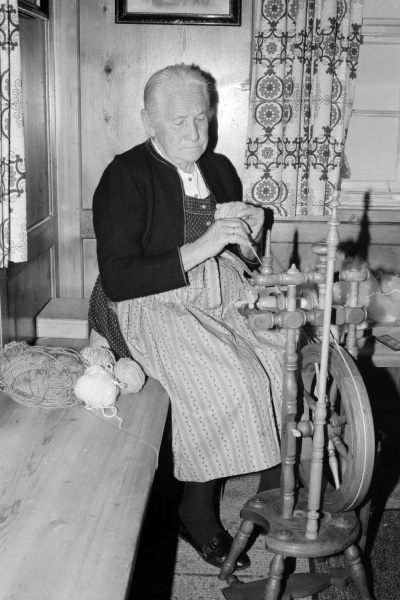
Künstler: Oliver Benvenuti
Institution: Vorarlberger Landesbibliothek
Schlagwörter: mann, frau, holz, kleid, zimmer, haus, muster, alt, jacke, kleidung, trauer, vorhang, stoff, arbeit, kamin, schürze, ecke, alter mann, schuhe, bank, arbeiter, rad, gardine, handarbeit, wolle, deutsch, stube, foto, krank, bayrisch, schwarzweiß, tracht, alleine, alte frau, oma, tisc, dirndl, anmut, vertäfelung, würde, vergangenheit, spindel, spinnen, spinnrad, geschichten, hexe, ehering, wollknäul, dirndel, graues haar, weisheit, gefache, schwarzwe, spinnwebe, älterer, vohrhang, spinnradstuhl, alte fre, tirndel, vorjang, munkeln, lebensweisheiten